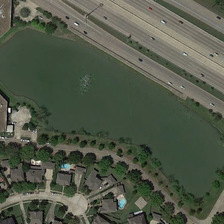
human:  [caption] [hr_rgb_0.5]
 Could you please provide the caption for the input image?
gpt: an almost rectangular green pond is between many gray buildings and several parallel roads with cars .

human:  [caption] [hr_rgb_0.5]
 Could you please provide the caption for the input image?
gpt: an almost rectangular green pond is between many gray buildings and several parallel roads with cars .

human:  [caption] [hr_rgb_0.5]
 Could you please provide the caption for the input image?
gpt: an almost rectangular green pond is between many gray buildings and several parallel roads with cars .

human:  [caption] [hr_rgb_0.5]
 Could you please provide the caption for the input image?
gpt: an almost rectangular green pond is between many gray buildings and several parallel roads with cars .

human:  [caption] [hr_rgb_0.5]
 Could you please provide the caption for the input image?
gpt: an almost rectangular green pond is between many gray buildings and several parallel roads with cars .